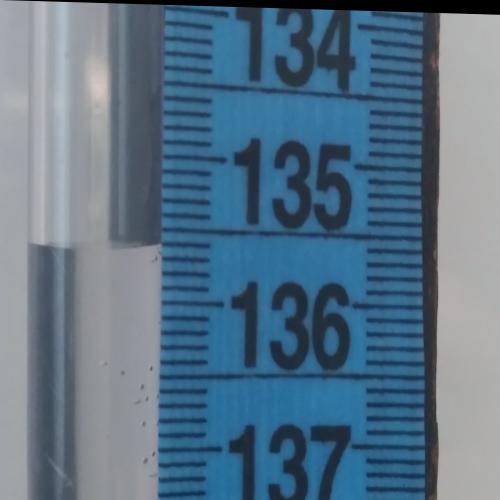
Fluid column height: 135.6 cm